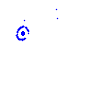
Particle: electron